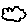
Label: cloud